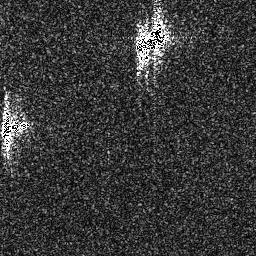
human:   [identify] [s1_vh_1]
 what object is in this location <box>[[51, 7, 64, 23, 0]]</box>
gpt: <ref>1 medium ship at the top</ref>